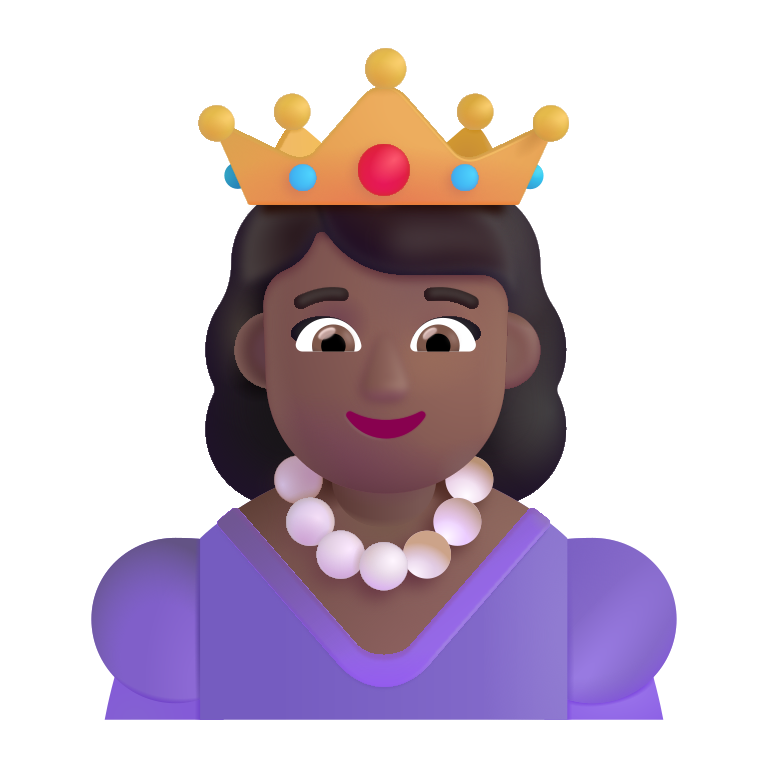
princess color  dark